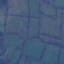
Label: Pasture